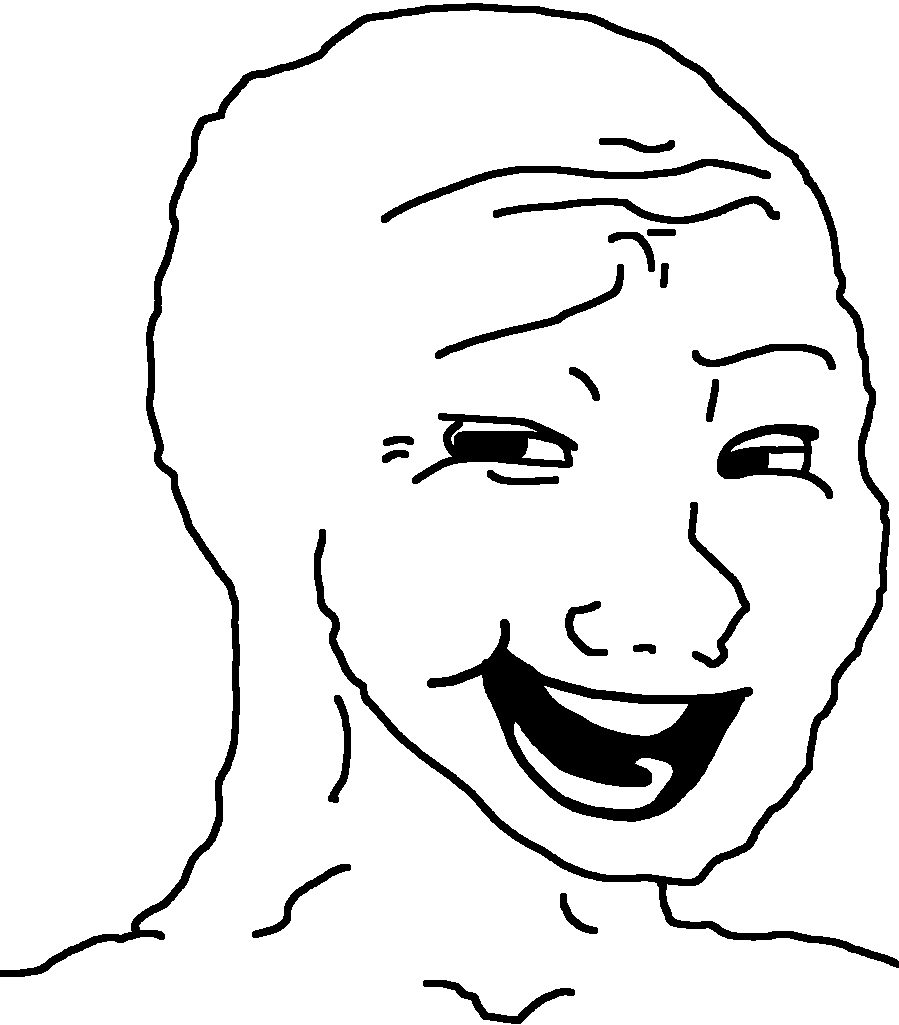
Label: 5_Smugjak